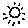
Label: sun